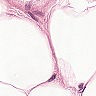
Metastatic tissue present: no